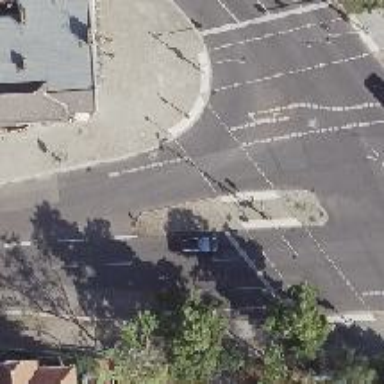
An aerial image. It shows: Asphalt footway with marked crossing equipped with traffic signals.